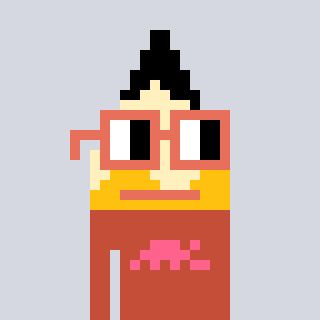
a pixel art character with square orange glasses, a pencil-shaped head and a rust-colored body on a cool background